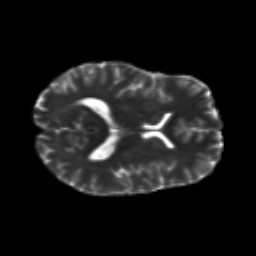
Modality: T2w
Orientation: axial
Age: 28
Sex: male
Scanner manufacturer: siemens
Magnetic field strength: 3 T
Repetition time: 8.8 s
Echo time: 0.085 s